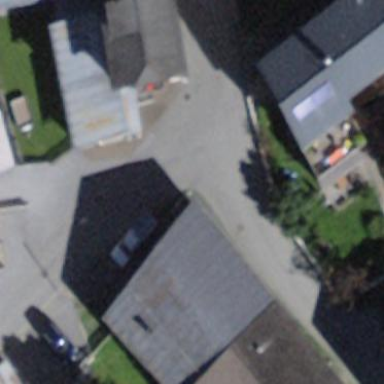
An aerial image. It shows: Building with gabled roof oriented across its structure.